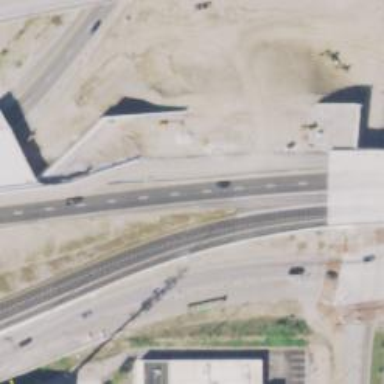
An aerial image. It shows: Asphalt surface bridge on motorway link.